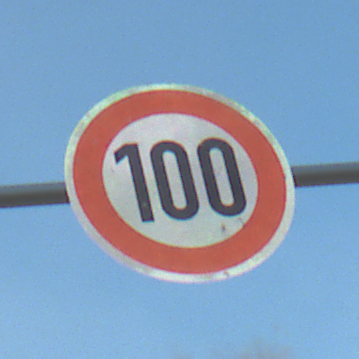
Verkehrszeichen: Geschwindigkeit100
Umgebung: Outdoor, Suburban
Tageszeit: MorningAfternoon
Wetter: Clear
Licht: Natural
Jahreszeit: NotSpecified
Kontrast: HighContrast